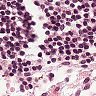
Metastatic tissue present: no